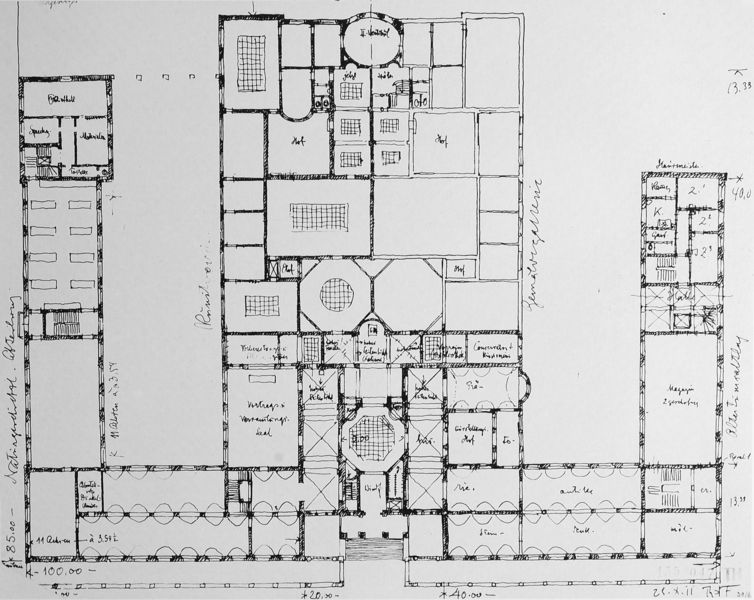
Titel: Grundriss Museum Wiesbaden
Künstler: Theodor Fischer
Standort: Wiesbaden
Institution: Museum Wiesbaden
Schlagwörter: dunkel, flügel, weiß, fenster, grau, hell, raum, schwarz, skizze, säulen, zeichnung, zimmer, anlage, gebäude, haus, schloss, architektur, gitter, kirche, oval, rund, garten, oktagon, schrift, papier, ecke, ansicht, türen, studie, netze, mauer, grafik, graphik, linien, hof, saal, treppe, treppen, dick, wohnung, symmetrie, zahlen, ziffern, stufen, kammer, dünn, striche, tor, galerien, halle, anbau, rechtecke, wände, eingang, gang, innenhof, gewölbe, burg, kloster, münchen, palast, laufgang, schwarzweiss, text, buchstaben, kreise, beschriftung, flur, räume, entwurf, arkaden, reihung, karte, mauern, treppenhaus, kapelle, plan, achse, viereckig, symetrisch, bau, handschrift, achteck, achteckig, höfe, legende, riss, grundriss, palais, kreuzgang, massstab, aufriss, profangebäude, architekturzeichnung, bauplan, pinakothek, innenhöfe, gänge, aufteilung, enfilade, entree, flügelbau, hallen, raumfolge, rotunde, innenräume, durchgänge, trakt, zwischenräume, masstab, bezeichnungen, kammern, maßangaben, vestibül, nebengebäude, raumaufteilung, architekturskizze, haupthaus, spiegelgleich, zimmerflucht, säle, detailiert, seitentrakt, hauptgebäude, flure, veranschaulichung, korridor, säulenhof, dreiflügelig, gitterlinien, hexagon, drei flügel, pallast, rondells, plann, 40, hausentwurf, achsbau